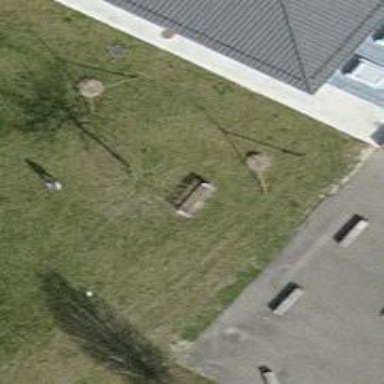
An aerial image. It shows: Bench for seating.